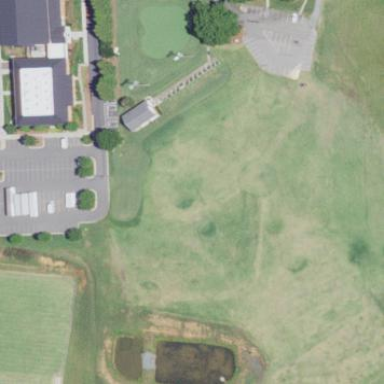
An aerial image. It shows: Golf driving range on grassy leisure land.